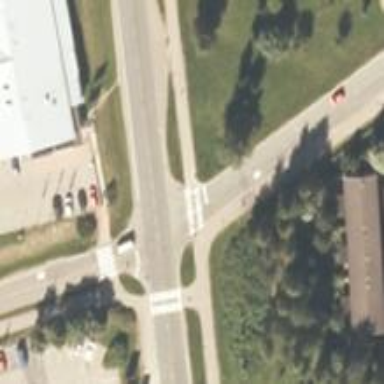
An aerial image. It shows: Tertiary road leading to roundabout junction.